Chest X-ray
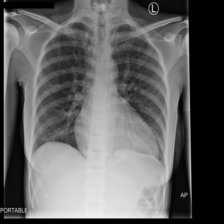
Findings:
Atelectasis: negative
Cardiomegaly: positive
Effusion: negative
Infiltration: negative
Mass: negative
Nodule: negative
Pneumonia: negative
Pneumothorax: negative
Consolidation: negative
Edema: negative
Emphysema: negative
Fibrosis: negative
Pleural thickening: negative
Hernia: negative